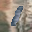
Label: 1